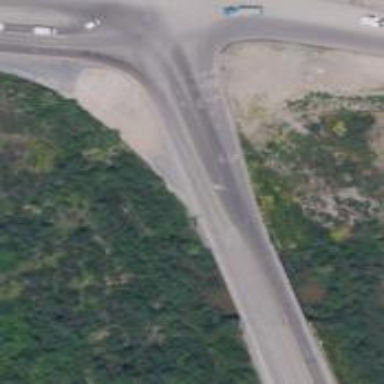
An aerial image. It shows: Secondary road.